Question: I am trying to add 'border' and then 'border-radius' on font-awesome icon but its displaying black holes on top and bottom. Here is the image of issue

i here is my CSS code
'''
i.fa{
color: #fff;
text-shadow: 1px 1px 1px #ccc;
border-radius: 15px;
border: 1px solid #fff;
font-size: 20px;
}
'''
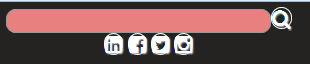
Answer: You can do this by stacking other icons over the 'fa-circle' icon to make them look circular in shape. Also the color can be inverted using the class 'fa-inverse'.
> To stack multiple icons, use the fa-stack class on the parent, the
fa-stack-1x for the regularly sized icon, and fa-stack-2x for the
larger icon. fa-inverse can be used as an alternative icon color. You
can even throw larger icon classes on the parent to get further
control of sizing.-<URL>
over here (smaller) social icons are stacked over the (larger) 'fa-circle' icon. also note that these are not the square version ie. don't use 'facebook-square', 'twitter-square' etc
'''
body {
background-color: black;
}
input {
background-color: #E88080;
border: 0px;
border-radius: 10px;
}
'''
'''
<link href="https://maxcdn.bootstrapcdn.com/font-awesome/4.3.0/css/font-awesome.min.css" rel="stylesheet" />
<div>
<input type="text" />
<span class="fa-stack">
<i class="fa fa-circle fa-stack-2x fa-inverse"></i>
<i class="fa fa-search fa-stack-1x"></i>
</span>
</div>
<div class="social">
<span class="fa-stack">
<i class="fa fa-circle fa-stack-2x fa-inverse"></i>
<i class="fa fa-linkedin fa-stack-1x"></i>
</span>
<span class="fa-stack">
<i class="fa fa-circle fa-stack-2x fa-inverse"></i>
<i class="fa fa-facebook fa-stack-1x"></i>
</span>
<span class="fa-stack">
<i class="fa fa-circle fa-stack-2x fa-inverse"></i>
<i class="fa fa-twitter fa-stack-1x"></i>
</span>
<span class="fa-stack">
<i class="fa fa-circle fa-stack-2x fa-inverse"></i>
<i class="fa fa-instagram fa-stack-1x"></i>
</span>
</div>
<h6 style="color:white; font-family:monospace">Note that if you have ad blocking active on this page, you won't be able to see the icons.</h6>
'''